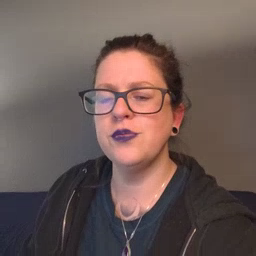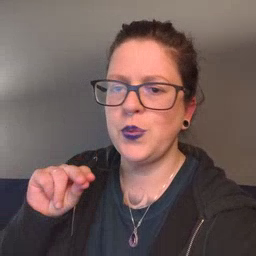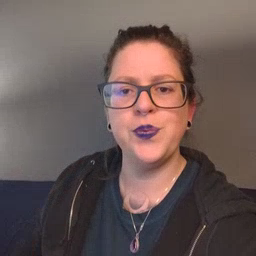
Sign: no